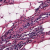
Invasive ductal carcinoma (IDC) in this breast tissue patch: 1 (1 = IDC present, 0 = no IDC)